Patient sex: M
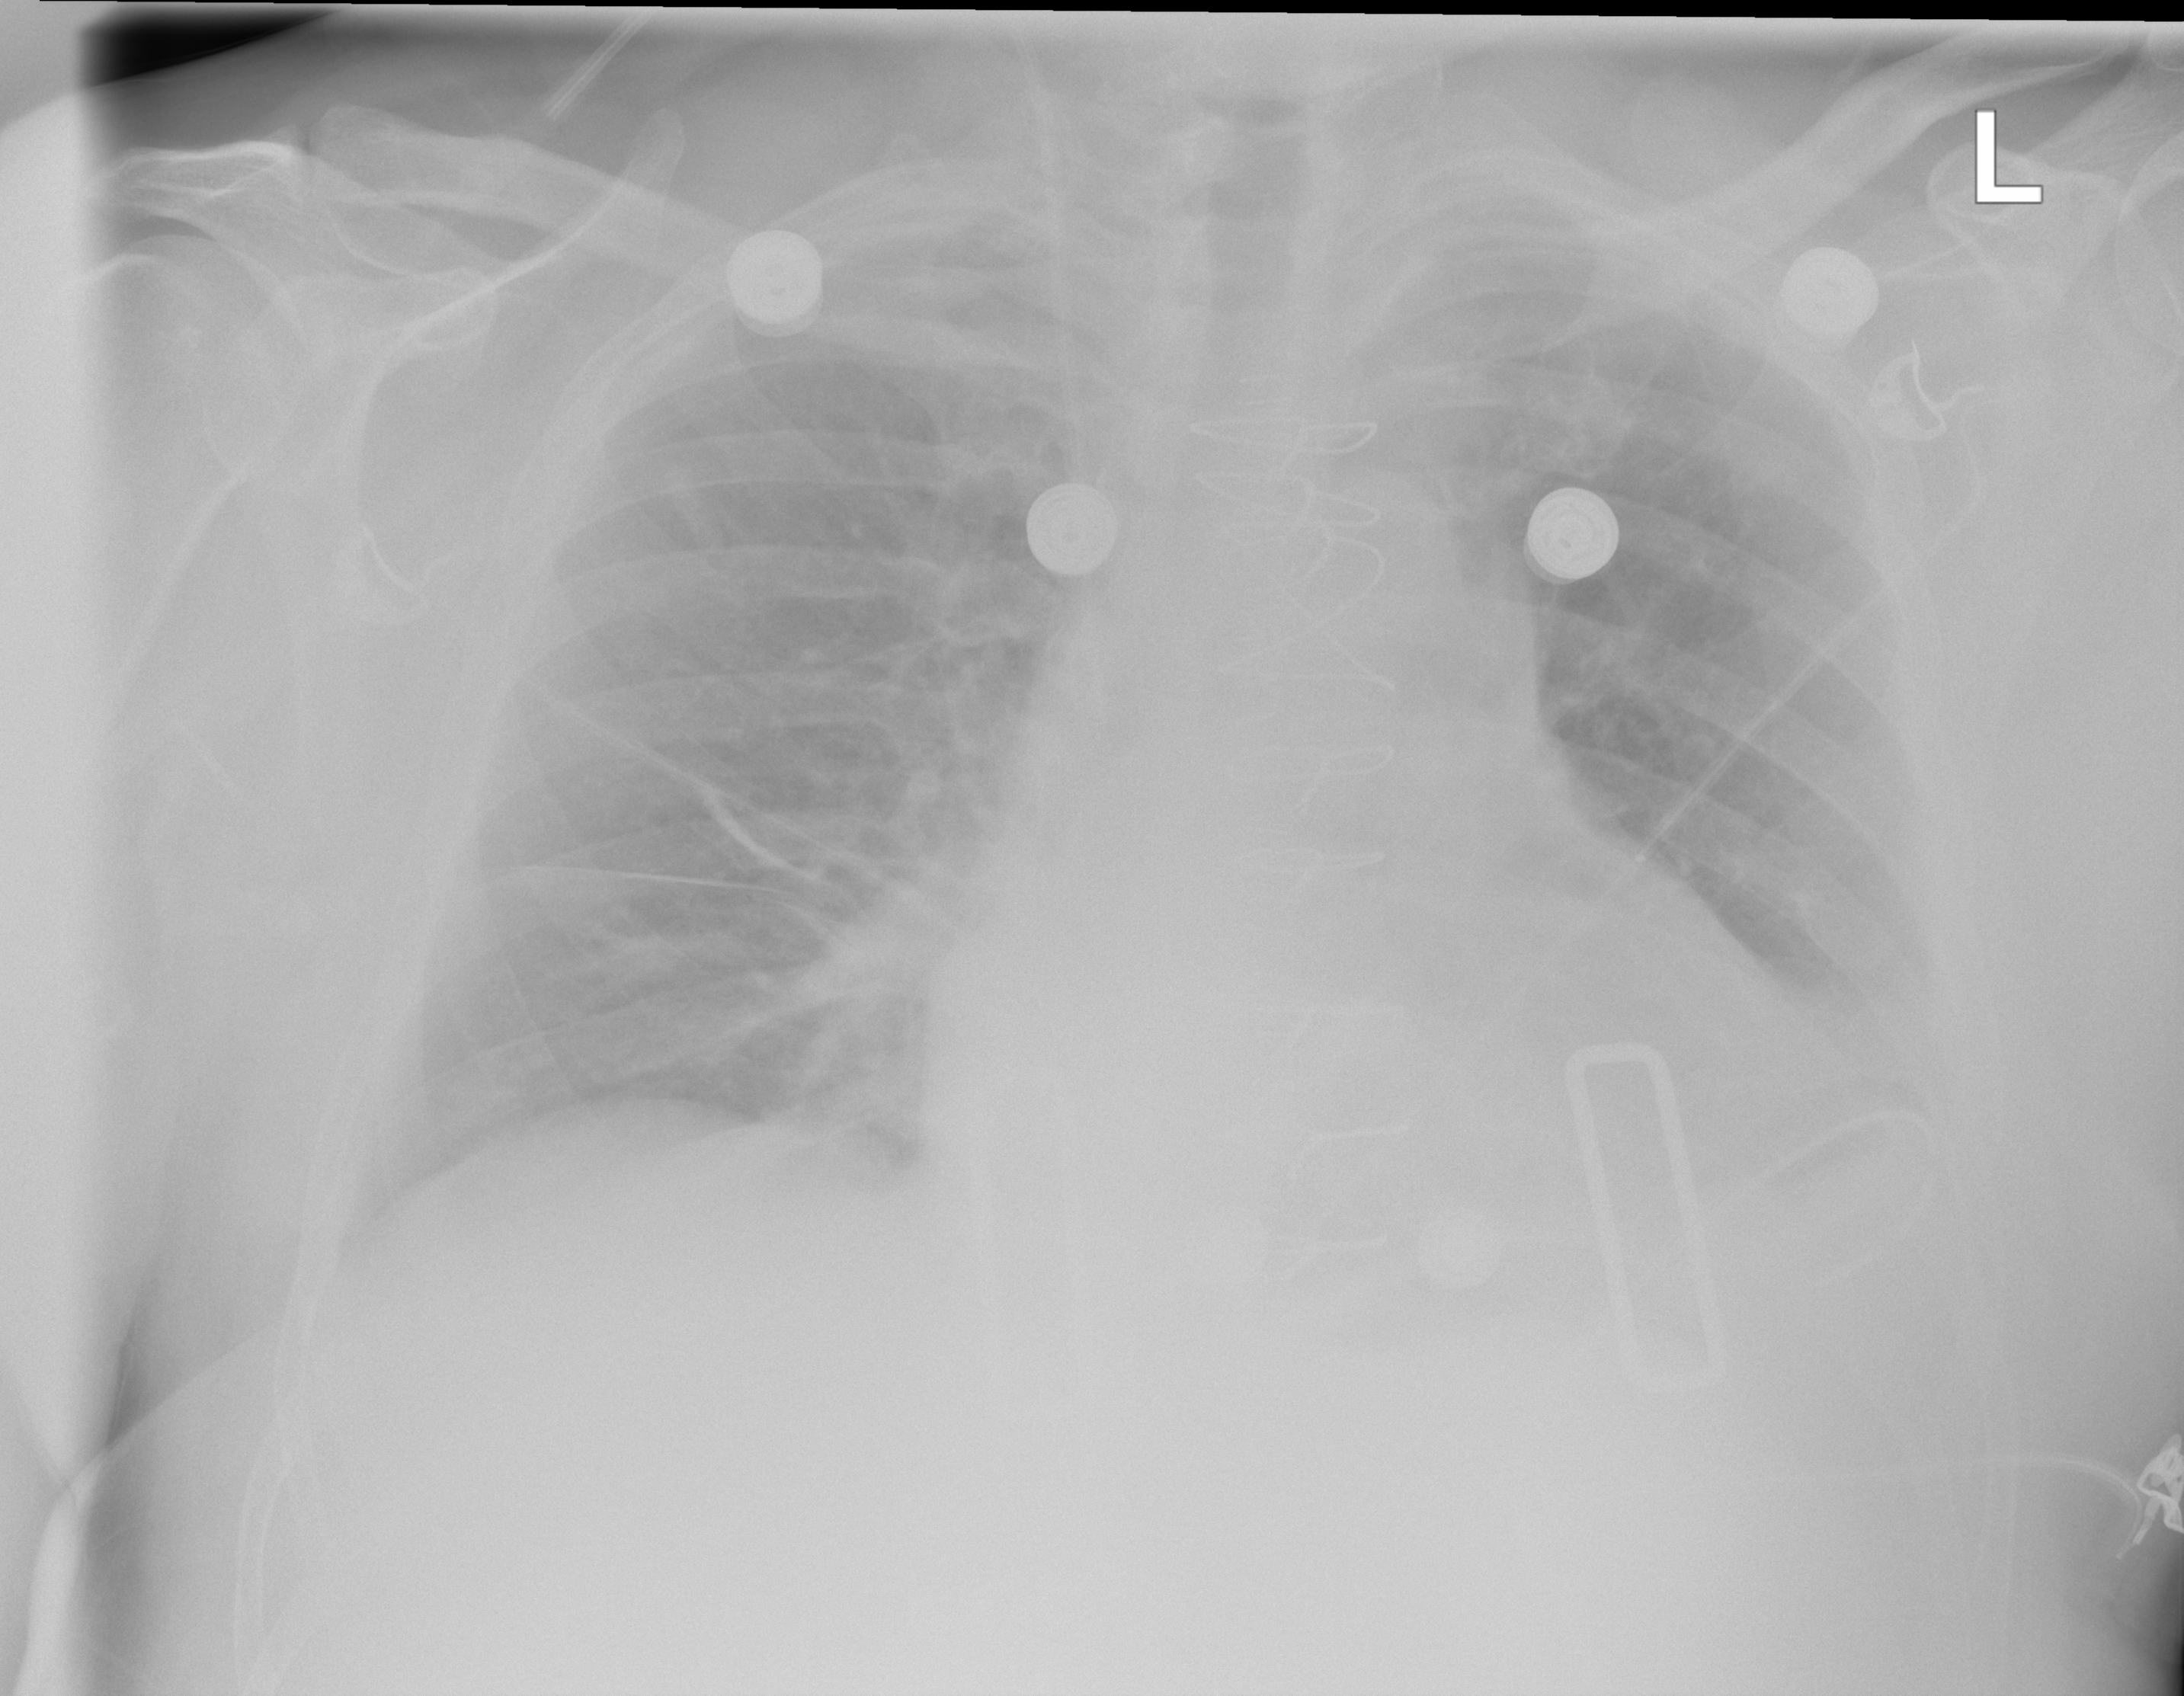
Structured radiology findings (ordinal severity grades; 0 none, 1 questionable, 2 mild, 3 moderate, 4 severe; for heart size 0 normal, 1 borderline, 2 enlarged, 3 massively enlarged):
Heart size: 1
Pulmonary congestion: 0
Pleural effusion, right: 0
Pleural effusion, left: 2
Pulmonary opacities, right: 0
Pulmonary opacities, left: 0
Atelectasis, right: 2
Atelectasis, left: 2